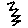
Label: zigzag